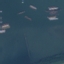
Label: SeaLake